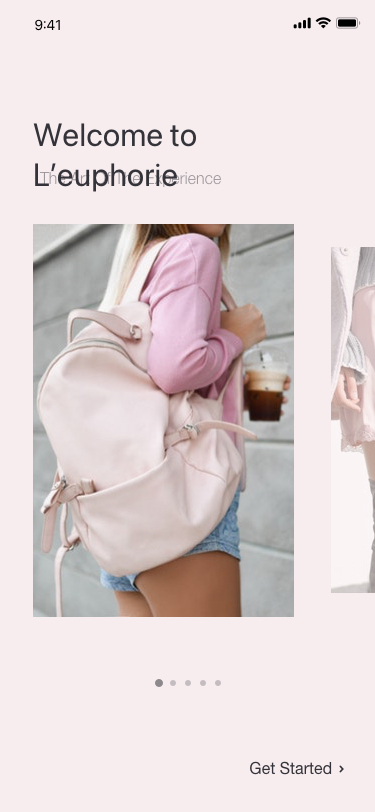
Text in this UI design:
The Art Of The Experience
Welcome to L’euphorie